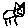
Label: cat